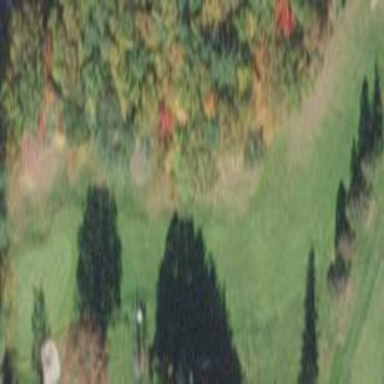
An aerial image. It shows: Golf fairway surrounded by grass.